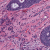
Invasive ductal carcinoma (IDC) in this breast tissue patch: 0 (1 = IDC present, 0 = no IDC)